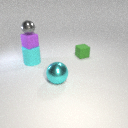
small purple rubber cube above large cyan rubber cylinder